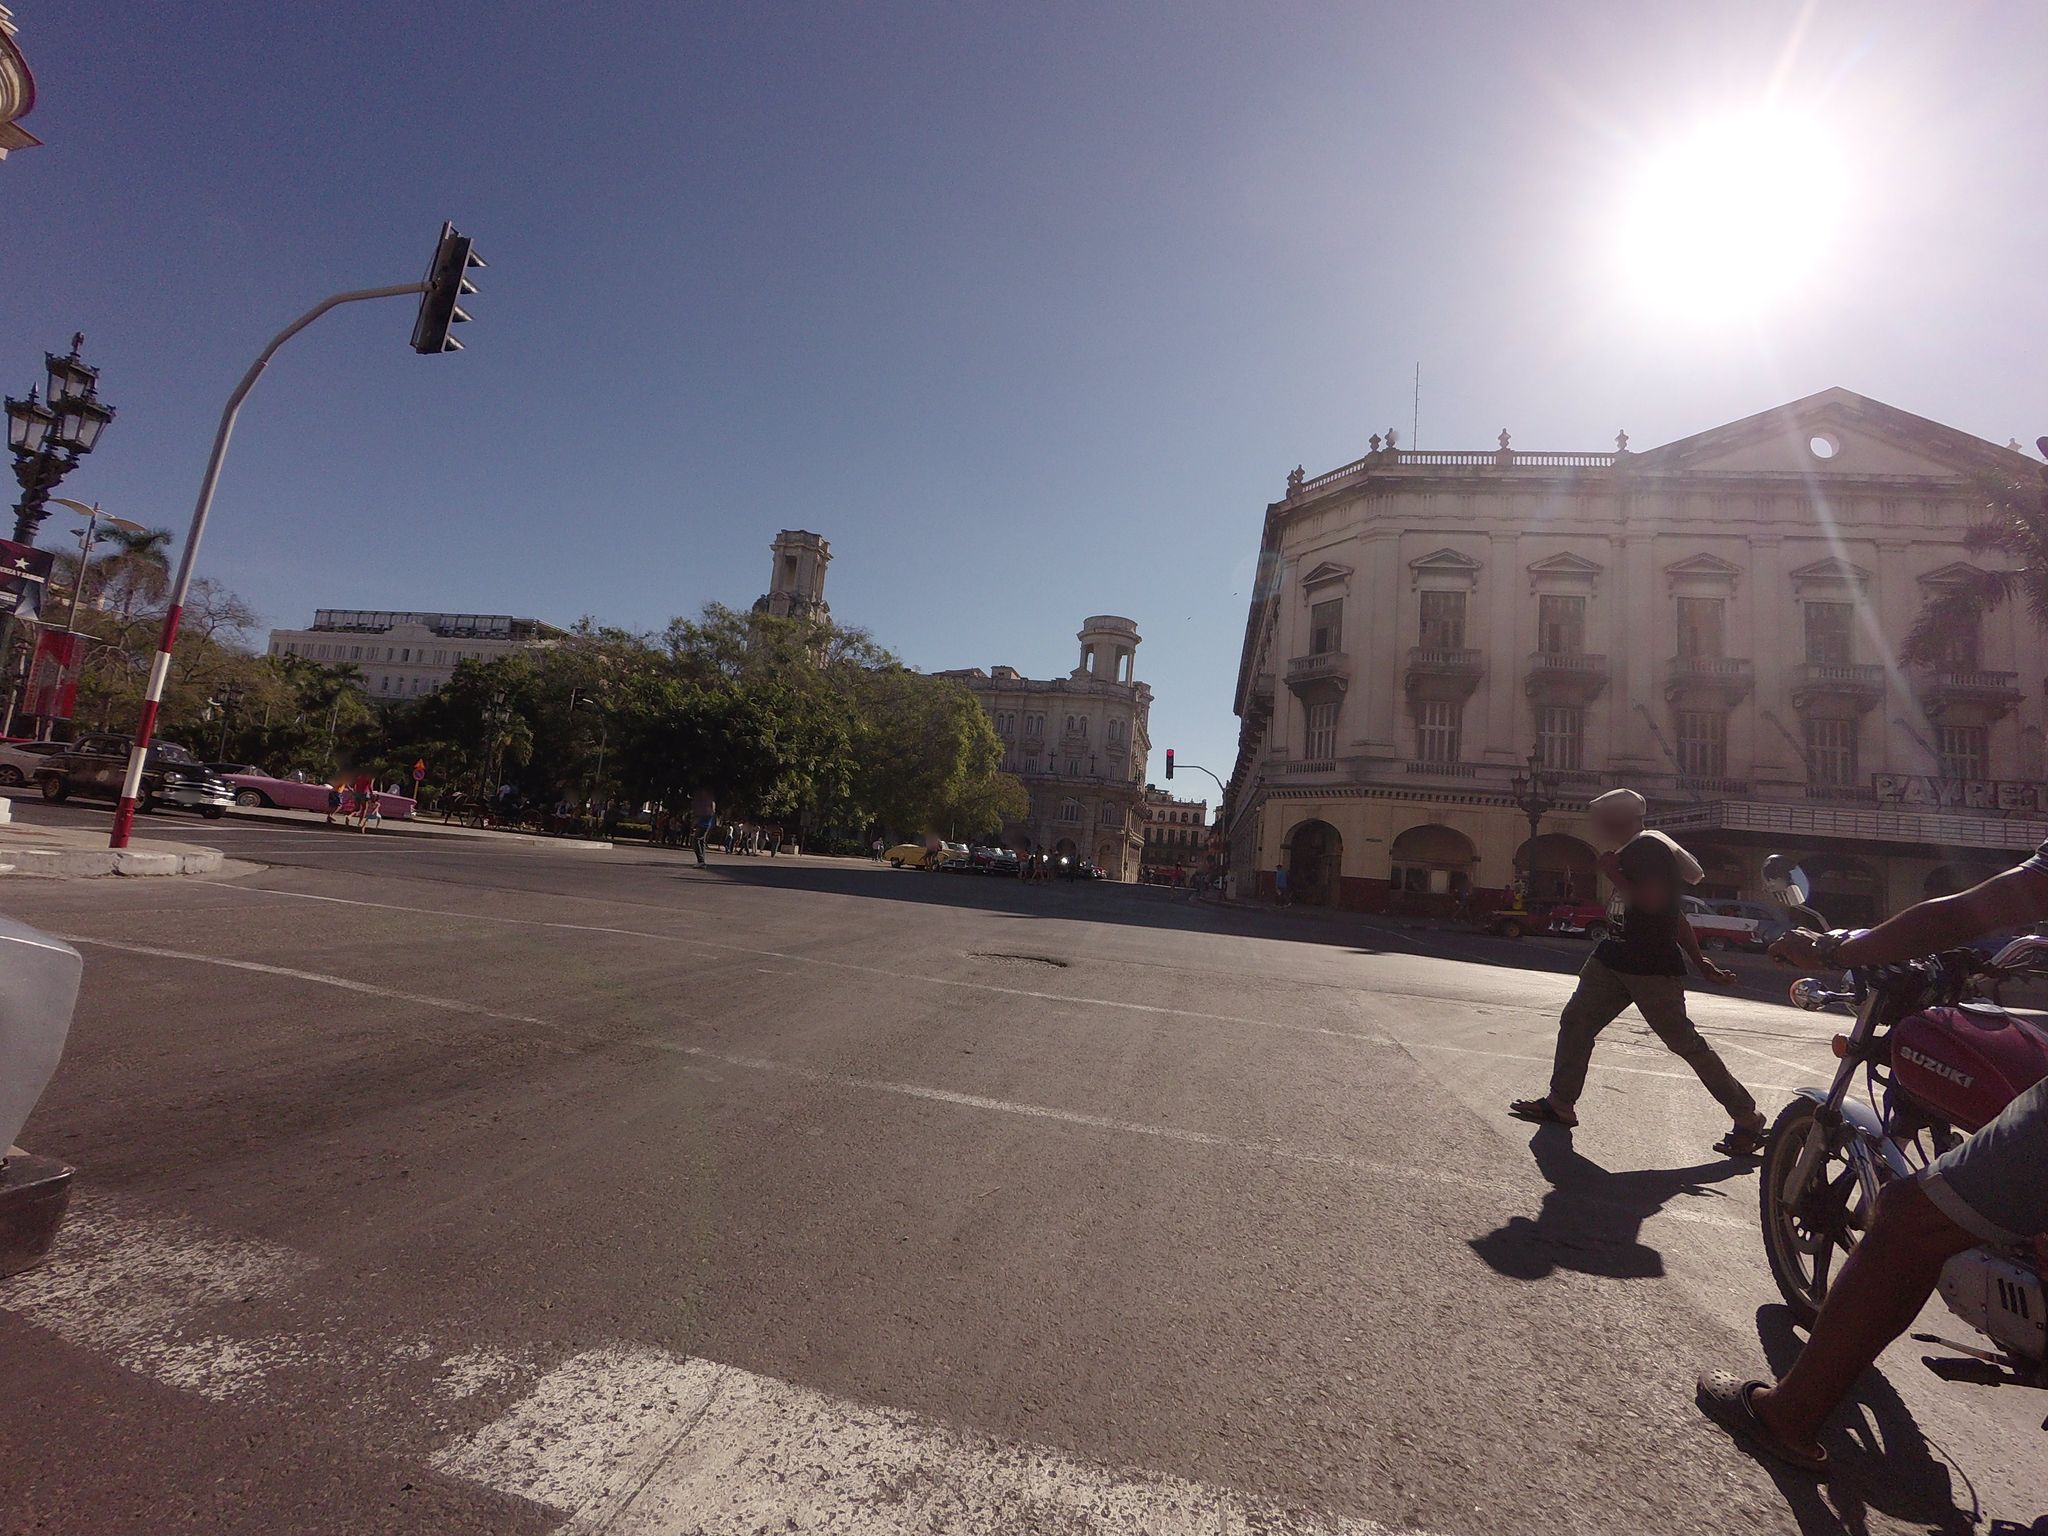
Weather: clear
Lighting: day
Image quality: good
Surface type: walking surface
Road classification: tertiary
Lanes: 4
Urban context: urban centre
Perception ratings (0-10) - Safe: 5.82, Lively: 9.7, Beautiful: 5.96, Boring: 5.45, Depressing: 2.79, Wealthy: 5.76